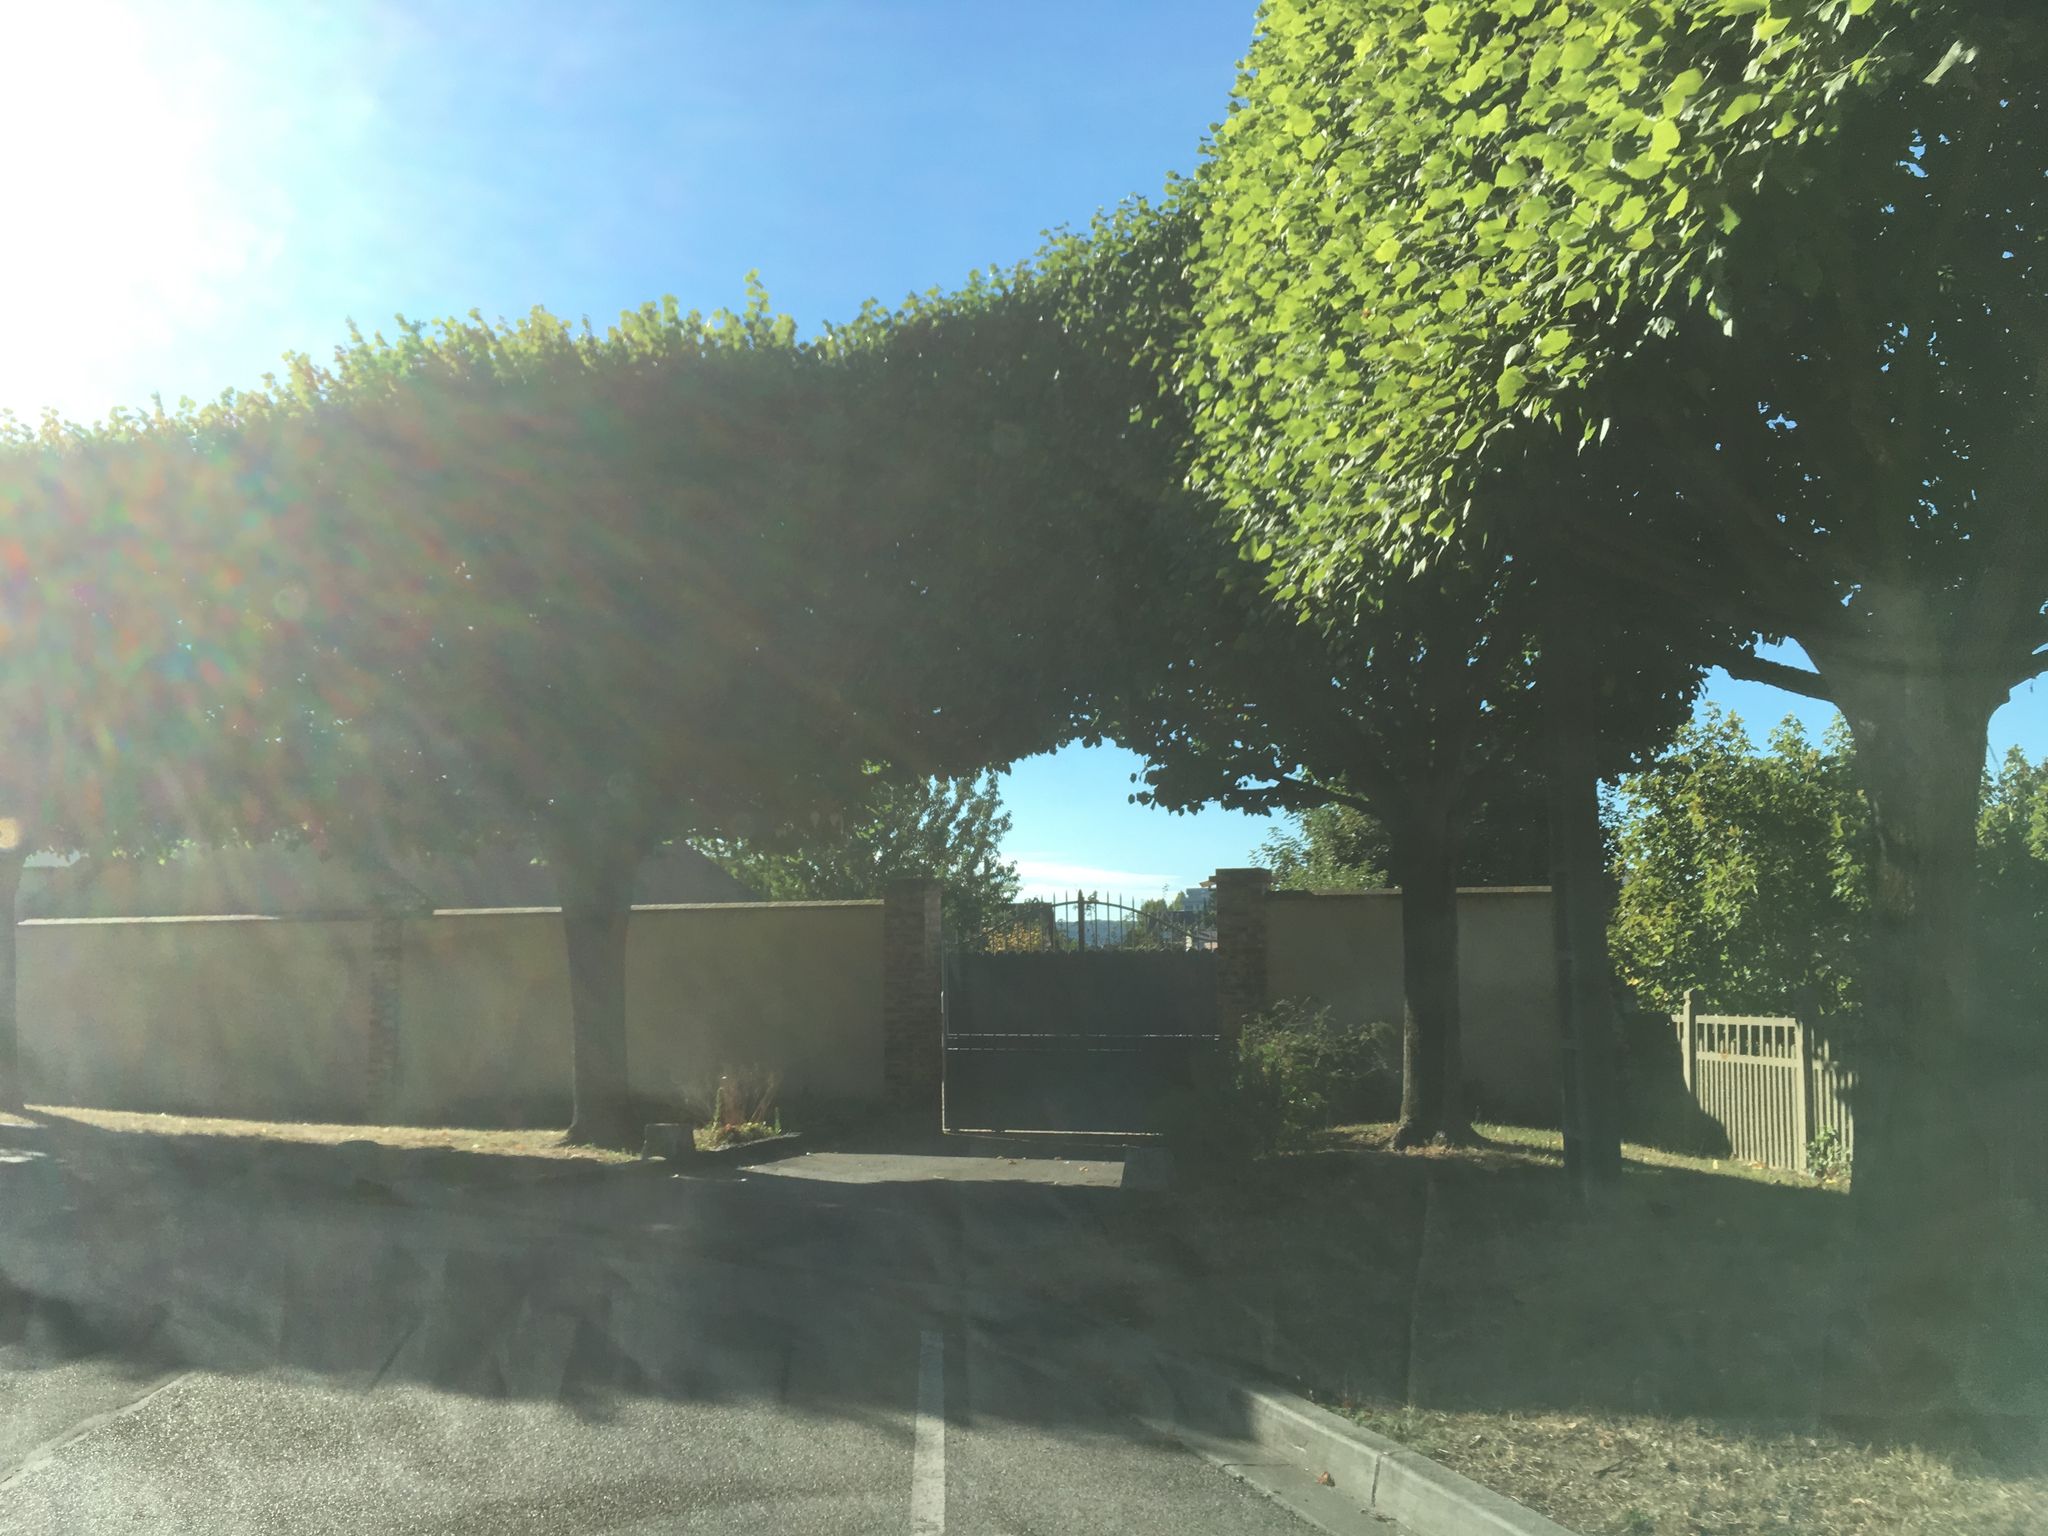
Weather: clear
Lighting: day
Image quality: slightly poor
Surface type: walking surface
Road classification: unclassified
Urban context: dense urban cluster
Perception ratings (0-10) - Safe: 1.67, Lively: 4.95, Beautiful: 4.66, Boring: 6.07, Depressing: 3.16, Wealthy: 5.95